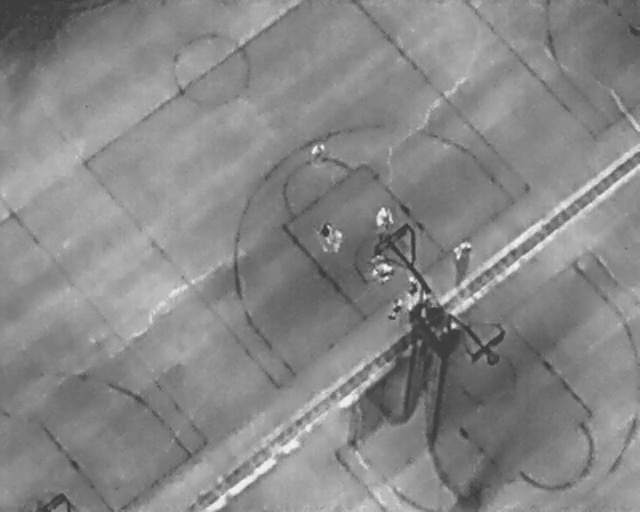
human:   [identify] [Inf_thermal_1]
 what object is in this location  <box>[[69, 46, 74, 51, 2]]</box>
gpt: <ref>1 large person at the right</ref>